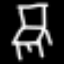
Label: chair